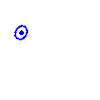
Particle: electron